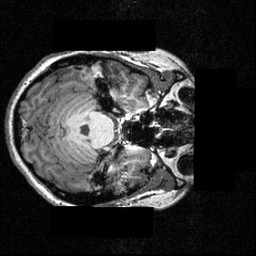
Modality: T1w
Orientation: axial
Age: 28
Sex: female
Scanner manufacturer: siemens
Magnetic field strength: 3.951 T
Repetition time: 1.5 s
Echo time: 0.00335 s